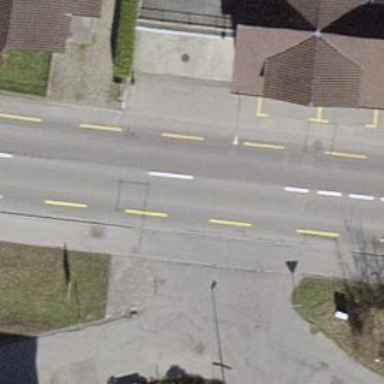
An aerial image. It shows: Public transport stop position.